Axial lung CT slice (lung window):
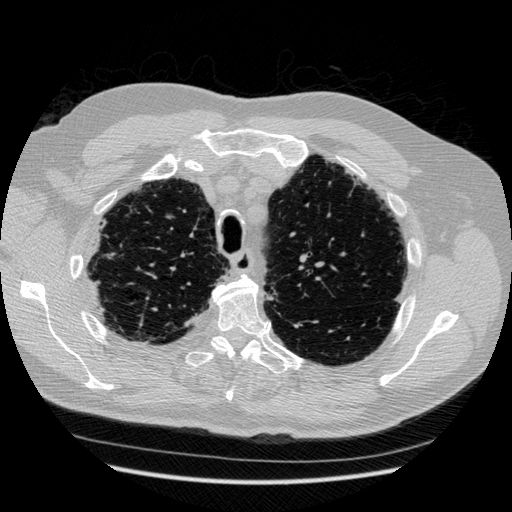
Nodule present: no